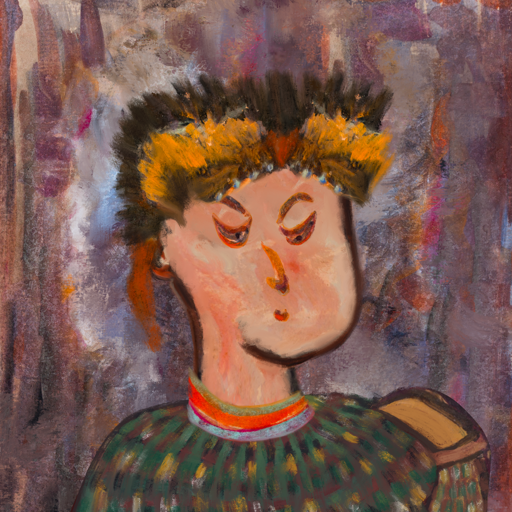
Background: Hypocrite, Head And Neck Side: Roy_Bahadur, Face Side: Hypocrite, Bust: After_Raid, Hair Side: Blank, Head Accessory: Gypsy_Queen, Second Necklace: Blank, Necklace: Sisters, Baby: Blank